Question: I am unable to add a line on a second axis (right axis) on an existing chart. Is there a way to do this with the new implementation of Charts in POI 4.0.0/1?
Desired output will look like this (A simple excel chart with 2 axes):

. The associated data to that chart as an example:
Series 1/Axis1 = [1, 2, 3, 4, 5, 6, 7, 8, 9]
Series 2/Axis2 = [200,300,400,500,600,700,800,900,1000]
Here is the code that I am trying so far in Java, it is mostly replicated from the LineChart.java <URL>
'''
//Initial code instantiates a document
XWPFDocument doc = new XWPFDocument();
...
// Generate Chart
// This was taken from the example https://svn.apache.org/repos/asf/poi/trunk/src/examples/src/org/apache/poi/xssf/usermodel/examples/LineChart.java
XWPFChart prChart = doc.createChart();
//Values 1 on the Left Axis
//Values 2 on the Right Axis
String[] categories = dates.toArray(new String[dates.size()]);
BigDecimal[] values1 = prices1.toArray(new BigDecimal[prices1.size()]);
BigDecimal[] values2 = prices2.toArray(new BigDecimal[prices2.size()]);
XDDFChartAxis bottomAxis = prChart.createCategoryAxis(AxisPosition.BOTTOM);
bottomAxis.setMajorTickMark(AxisTickMark.NONE);
XDDFValueAxis leftAxis = prChart.createValueAxis(AxisPosition.LEFT);
leftAxis.setCrosses(AxisCrosses.AUTO_ZERO);
leftAxis.setMajorTickMark(AxisTickMark.OUT);
/*
* Is this made correctly?
*/
XDDFValueAxis rightAxis = prChart.createValueAxis(AxisPosition.RIGHT);
rightAxis.setCrosses(AxisCrosses.MAX);
rightAxis.setMajorTickMark(AxisTickMark.IN);
final int numOfPoints = categories.length;
final String categoryDataRange = prChart.formatRange(new CellRangeAddress(1, numOfPoints, 0, 0));
final String valuesDataRange = prChart.formatRange(new CellRangeAddress(1, numOfPoints, 1, 1));
final String valuesDataRange2 = prChart.formatRange(new CellRangeAddress(1, numOfPoints, 2, 2));
final XDDFDataSource<?> categoriesData = XDDFDataSourcesFactory.fromArray(categories, categoryDataRange, 0);
final XDDFNumericalDataSource<? extends Number> valuesData = XDDFDataSourcesFactory.fromArray(values1, valuesDataRange, 1);
final XDDFNumericalDataSource<? extends Number> valuesData2 = XDDFDataSourcesFactory.fromArray(values2, valuesDataRange2, 2);
XDDFLineChartData line = (XDDFLineChartData) prChart.createData(ChartTypes.LINE, bottomAxis, leftAxis);
XDDFLineChartData.Series series1 = (XDDFLineChartData.Series) line.addSeries(categoriesData, valuesData);
series1.setTitle("Price", null);
series1.setSmooth(true);
series1.setMarkerStyle(MarkerStyle.NONE);
solidLineSeries(series1, PresetColor.BLUE_VIOLET);
// Am I adding the rightAxis correctly here?
XDDFLineChartData line2 = (XDDFLineChartData) prChart.createData(ChartTypes.LINE, bottomAxis, rightAxis);
XDDFLineChartData.Series series2 = (XDDFLineChartData.Series) line2.addSeries(categoriesData, valuesData2);
series2.setTitle("Index", null);
series2.setSmooth(true);
series2.setMarkerStyle(MarkerStyle.NONE);
solidLineSeries(series2, PresetColor.BLACK);
prChart.plot(line);
prChart.plot(line2); /// <- Does this add to the same plot correctly?
prChart.displayBlanksAs(DisplayBlanks.GAP);
'''
Running this code doesn't produce any compile errors. But I do get errors when opening the document "Problem with its' contents."
I suppose I am not adding the 2nd line and 2nd axes correctly.
Is there a way to accomplish this?
Axel's solution below works perfectly. The additional info to know is exactly what was the issue.
I would also like to recognize the order in which you add to the plot, this will hopefully help others
1. Create first set of axis
2. Create first Line
3. Plot first Line
4. Create new Axis
5. Create 2nd line
6. Plot 2nd line
7. Update the axis ids!
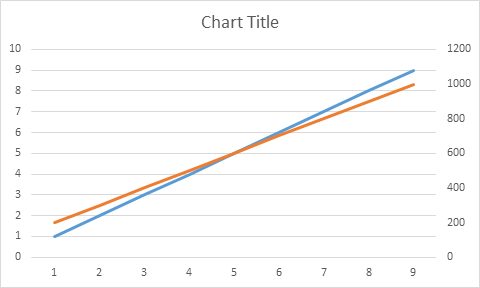
Answer: When it comes to multiple different value axes in one chart, this is not fully implemented in 'XDDF' until now. So we need correcting something using the low level 'ooxml-schemas-1.4' classes.
Needed knowledge:
In principle the series which shall be shown on second value axis are in a separate chart in the same plot area. So the series which shall be shown on second value axis needs it's own bottom axis too. But this bottom axis must be invisible.
Both the axes, the second bottom and the new right axis, must cross each other properly. This crossing 'apache poi' does not properly until now. So we must correct here.
Because while adding to the chart, the 'apache poi' code which adds the second line chart does not knows something about the already present line chart, it's IDs starts with 0 again. But this is wrong for an combined chart. So we need correct the id and order. It must not start with 0 again because there is a line series already in same plot area.
Complete example to be reproducible for others too:
'''
import java.io.*;
import org.apache.poi.xwpf.usermodel.*;
import org.apache.poi.ss.util.CellRangeAddress;
import org.apache.poi.util.Units;
import org.apache.poi.xddf.usermodel.*;
import org.apache.poi.xddf.usermodel.chart.*;
public class CreateWordXDDFChart {
public static void main(String[] args) throws Exception {
try (XWPFDocument document = new XWPFDocument()) {
// create the data
String[] categories = new String[]{"1","2","3","4","5","6","7","8","9"};
Double[] values1 = new Double[]{1d,2d,3d,4d,5d,6d,7d,8d,9d};
Double[] values2 = new Double[]{200d,300d,400d,500d,600d,700d,800d,900d,1000d};
// create the chart
XWPFChart chart = document.createChart(15*Units.EMU_PER_CENTIMETER, 10*Units.EMU_PER_CENTIMETER);
// create data sources
int numOfPoints = categories.length;
String categoryDataRange = chart.formatRange(new CellRangeAddress(1, numOfPoints, 0, 0));
String valuesDataRange1 = chart.formatRange(new CellRangeAddress(1, numOfPoints, 1, 1));
String valuesDataRange2 = chart.formatRange(new CellRangeAddress(1, numOfPoints, 2, 2));
XDDFDataSource<String> categoriesData = XDDFDataSourcesFactory.fromArray(categories, categoryDataRange, 0);
XDDFNumericalDataSource<Double> valuesData1 = XDDFDataSourcesFactory.fromArray(values1, valuesDataRange1, 1);
XDDFNumericalDataSource<Double> valuesData2 = XDDFDataSourcesFactory.fromArray(values2, valuesDataRange2, 2);
// first line chart
XDDFCategoryAxis bottomAxis = chart.createCategoryAxis(AxisPosition.BOTTOM);
XDDFValueAxis leftAxis = chart.createValueAxis(AxisPosition.LEFT);
leftAxis.setCrosses(AxisCrosses.AUTO_ZERO);
XDDFChartData data = chart.createData(ChartTypes.LINE, bottomAxis, leftAxis);
XDDFChartData.Series series = data.addSeries(categoriesData, valuesData1);
chart.plot(data);
solidLineSeries(data, 0, PresetColor.BLUE);
// second line chart
// bottom axis must be there but must not be visible
bottomAxis = chart.createCategoryAxis(AxisPosition.BOTTOM);
bottomAxis.setVisible(false);
XDDFValueAxis rightAxis = chart.createValueAxis(AxisPosition.RIGHT);
rightAxis.setCrosses(AxisCrosses.MAX);
// set correct cross axis
bottomAxis.crossAxis(rightAxis);
rightAxis.crossAxis(bottomAxis);
data = chart.createData(ChartTypes.LINE, bottomAxis, rightAxis);
series = data.addSeries(categoriesData, valuesData2);
chart.plot(data);
// correct the id and order, must not be 0 again because there is one line series already
chart.getCTChart().getPlotArea().getLineChartArray(1).getSerArray(0).getIdx().setVal(1);
chart.getCTChart().getPlotArea().getLineChartArray(1).getSerArray(0).getOrder().setVal(1);
solidLineSeries(data, 0, PresetColor.RED);
// Write the output to a file
try (FileOutputStream fileOut = new FileOutputStream("CreateWordXDDFChart.docx")) {
document.write(fileOut);
}
}
}
private static void solidLineSeries(XDDFChartData data, int index, PresetColor color) {
XDDFSolidFillProperties fill = new XDDFSolidFillProperties(XDDFColor.from(color));
XDDFLineProperties line = new XDDFLineProperties();
line.setFillProperties(fill);
XDDFChartData.Series series = data.getSeries().get(index);
XDDFShapeProperties properties = series.getShapeProperties();
if (properties == null) {
properties = new XDDFShapeProperties();
}
properties.setLineProperties(line);
series.setShapeProperties(properties);
}
}
'''